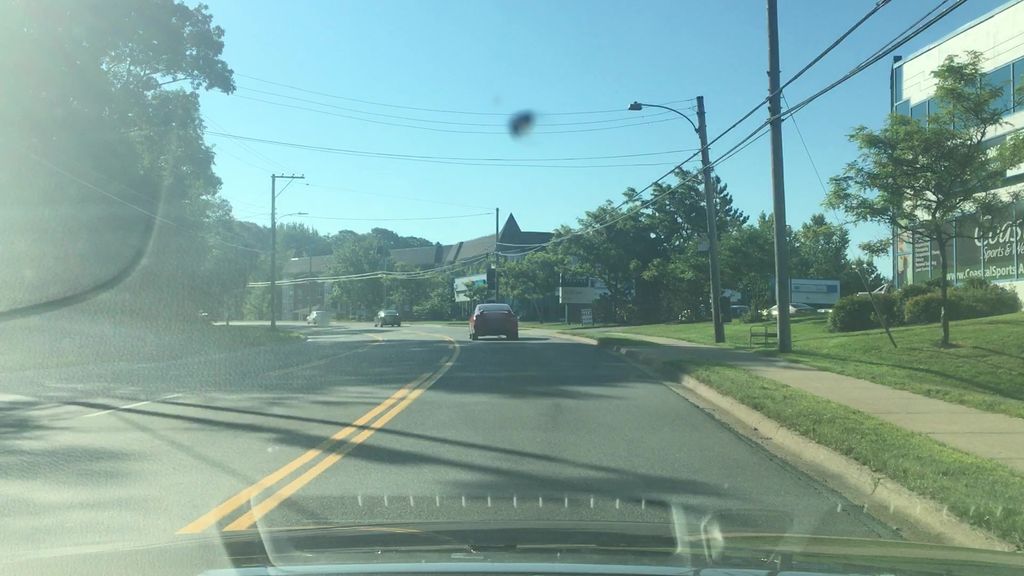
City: halifax